Question: I am trying to use the scapy module to ask the 4.2.2.4 server for some url IP addresses.
Most of the requests for inquiries will only get one answer, which may have one or more IP addresses. But "facebook.com" is different. The server will give me three answers, and each answer has an IP address.
Why is this happening? How can I get all three answers in my python program? I tried the sr() and sr1() functions, but they all only get one answer.
My code:
'''
from scapy.all import *
url = 'facebook.com'
server = '4.2.2.4'
result1, unanswer = sr(IP(dst=server) / UDP() / DNS(qd=DNSQR(qname=url, qtype='A', qclass='IN')))
result2 = sr1(IP(dst=server) / UDP() / DNS(qd=DNSQR(qname=url, qtype='A', qclass='IN')))
'''
The results I got (part of the answer):
> n \|###[ DNS Resource Record ]###| rrname = 'facebook.com.'......| rdata = '173.252.103.64'
The result I got with wireshark:

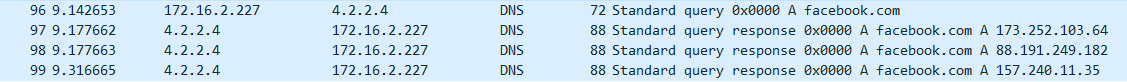
Answer: Hi,
You can use the 'multiple' keyword argument in 'sr()':
'''
sr([...], multiple=True)
'''